Question: Some customers of ours are using external Microsoft accounts to access AAD services.
Since we're not linked with their domain, and some of them use Gmail account, adding their entire domain to our AAD is hardly possible.
The old portal (manage.windowsazure.com) had the following screen:

The new portal has a guest system which hardly works (adding an external guest results in a generic 'B2BError: Unable to invite user' with no other details -- even if the old portal still works), and "New user" can only create users with registered domains.
Is there a way, in the new portal (portal.azure.com), to add Microsoft accounts?
I'm asking this now, since this is technically a duplicate of <URL>, because the old portal is sunsetting on November 30, 2017, at which point working like this will no longer be possible.
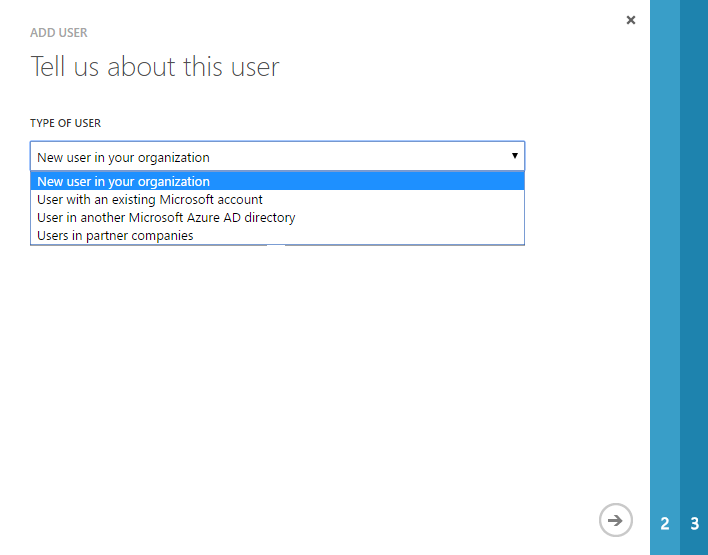
Answer: Running 'New-AzureADMSInvitation' helped me to get it working, with some more steps for our own setup:
- 'New-AzureADMSInvitation -InvitedUserEmailAddress account-to-invite@gmail.com -SendInvitationMessage $True -InviteRedirectUrl "http://mybusiness.com"'- 'New-AzureADMSInvitation''The object either is sourced from an on prem directory or is undergoing migration'- - 'Start-ADSyncSyncCycle -PolicyType Initial'- '(Get-ADSyncScheduler).SyncCycleInProgress''False'- 'New-AzureADMSInvitation'